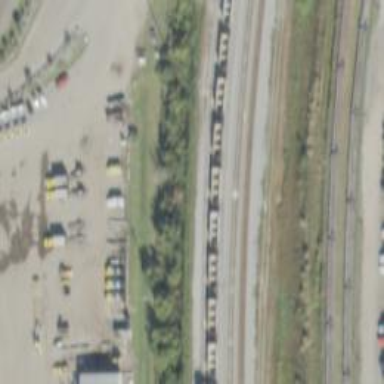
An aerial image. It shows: Railway siding for service.